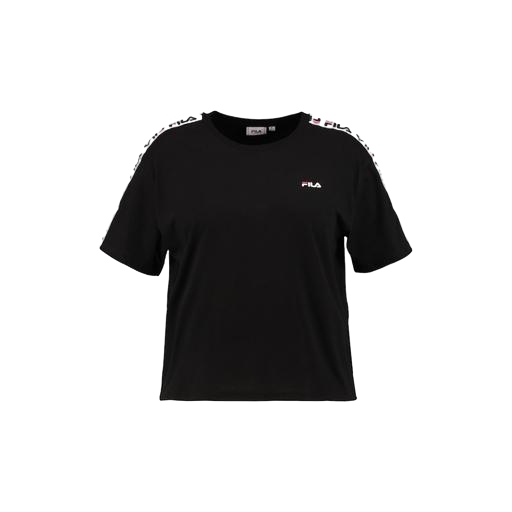
mid t-shirt, black st. tape t-shirt, accent t-shirt, white background